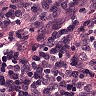
Metastatic tissue present: no